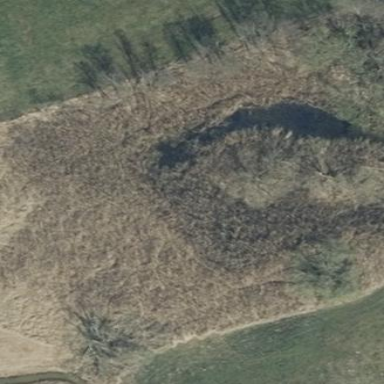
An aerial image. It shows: Reedbed wetland area.